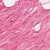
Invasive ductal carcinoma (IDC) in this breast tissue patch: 0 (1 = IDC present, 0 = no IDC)